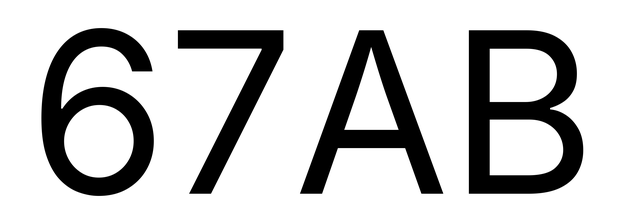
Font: Inter_Regular